Field crop: maize
Growth stage: 1
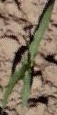
Species: maize